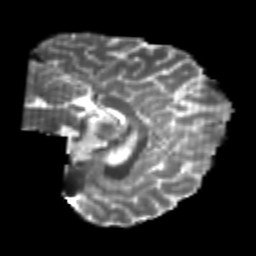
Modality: T2w
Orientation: sagittal
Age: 25
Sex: male
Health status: healthy
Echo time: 0.074 s